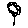
Label: flower